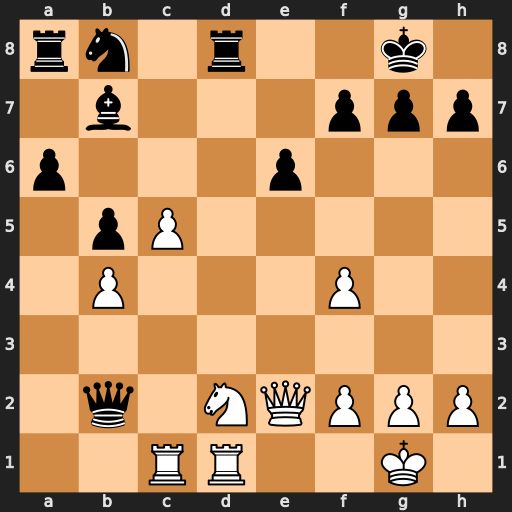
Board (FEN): rn1r2k1/1b3ppp/p3p3/1pP5/1P3P2/8/1q1NQPPP/2RR2K1
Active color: w
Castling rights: -
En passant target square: -
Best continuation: Ne4 Qxc1 Rxc1